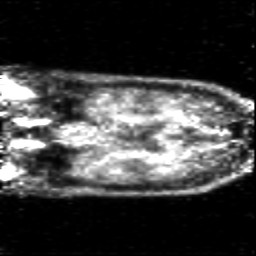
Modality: PET
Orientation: coronal
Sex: male
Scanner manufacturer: siemens